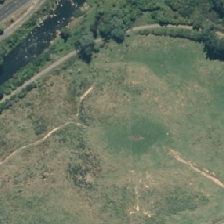
Land cover: grose_broom